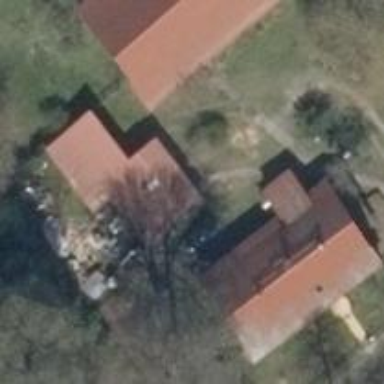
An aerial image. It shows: Shed.